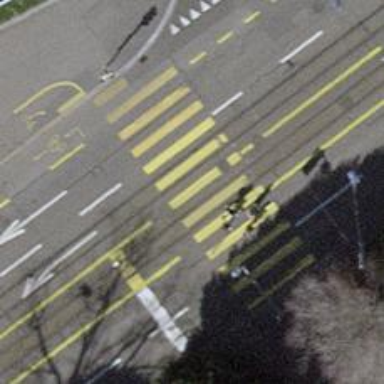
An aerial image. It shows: Road with traffic signals and zebra crossing with zebra markings.